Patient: sex F, age 54
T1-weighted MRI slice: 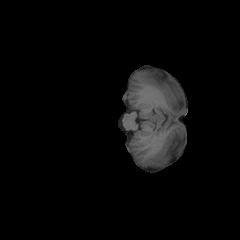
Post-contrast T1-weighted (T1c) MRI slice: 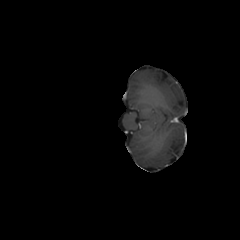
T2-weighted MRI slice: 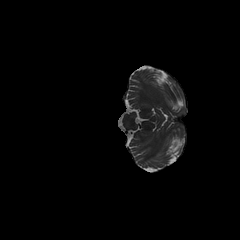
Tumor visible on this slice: no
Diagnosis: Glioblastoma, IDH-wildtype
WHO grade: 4